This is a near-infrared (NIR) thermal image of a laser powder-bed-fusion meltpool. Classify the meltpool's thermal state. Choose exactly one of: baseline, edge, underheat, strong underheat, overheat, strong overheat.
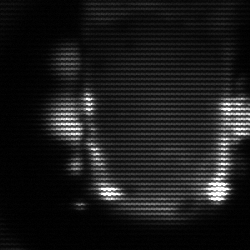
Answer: baseline